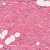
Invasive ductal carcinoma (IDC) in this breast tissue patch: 1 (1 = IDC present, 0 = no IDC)